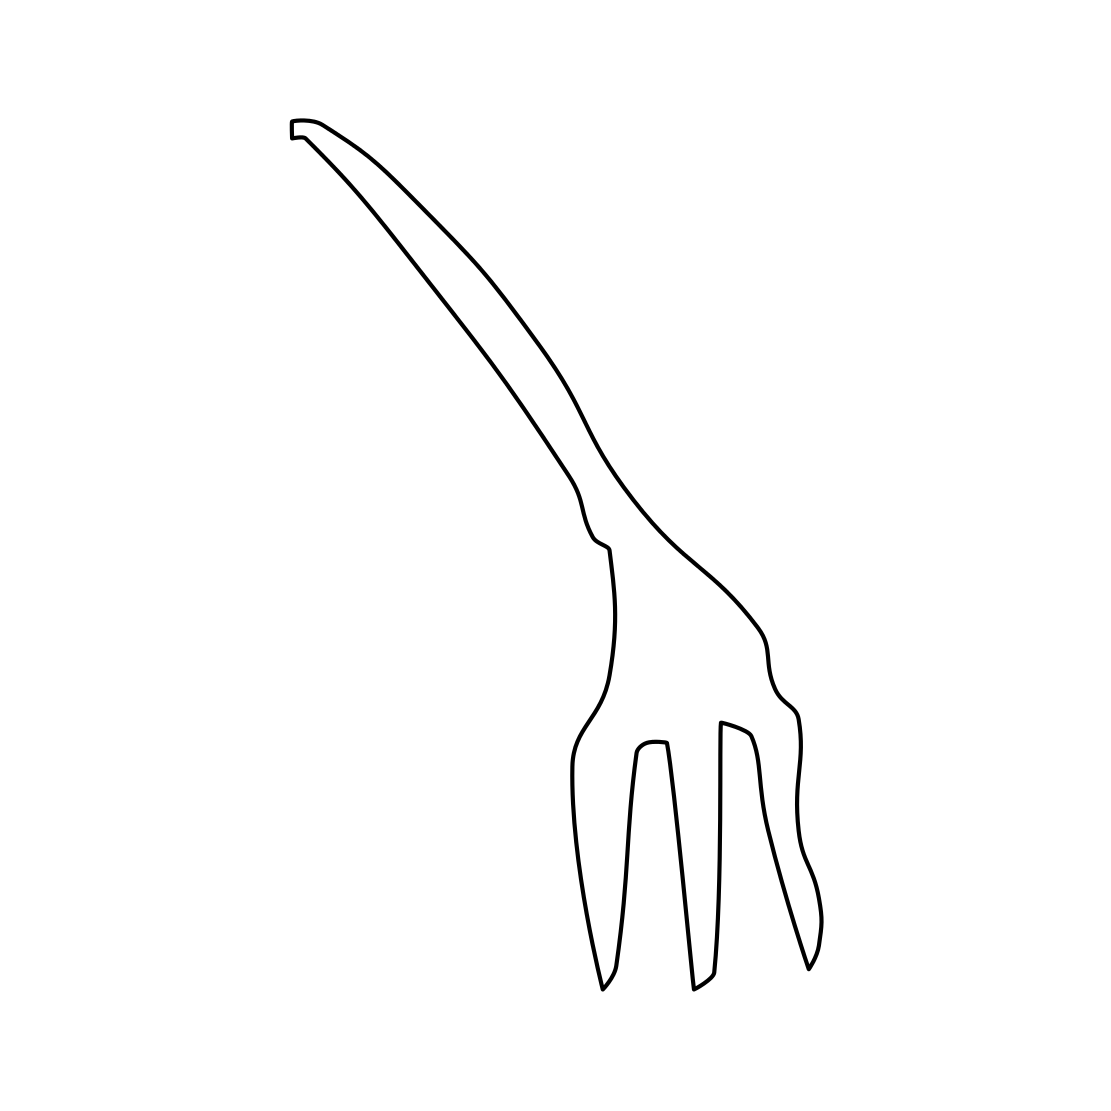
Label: fork